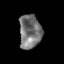
Tissue: prostate
Cell type: T cells
Senescence score: 0.2917
Nuclear area (px): 723
Mean DAPI intensity: 117.553